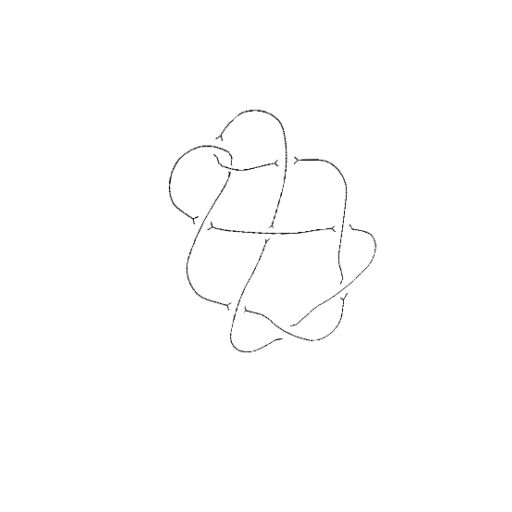
Crossing number: 9